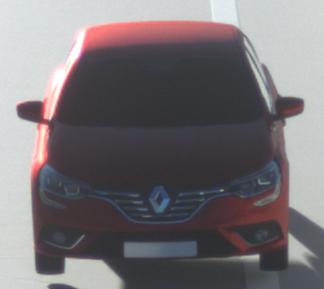
Make: Renault
Model: Mégane ENERGY TCe 100
Detailed model: Mégane (IV)
Model produced from: 2016/03
Model produced until: 2018/08
Doors: 5
Color: red
Road condition: dry road
Daytime: sunrise or sunset
Contrast: high contrast